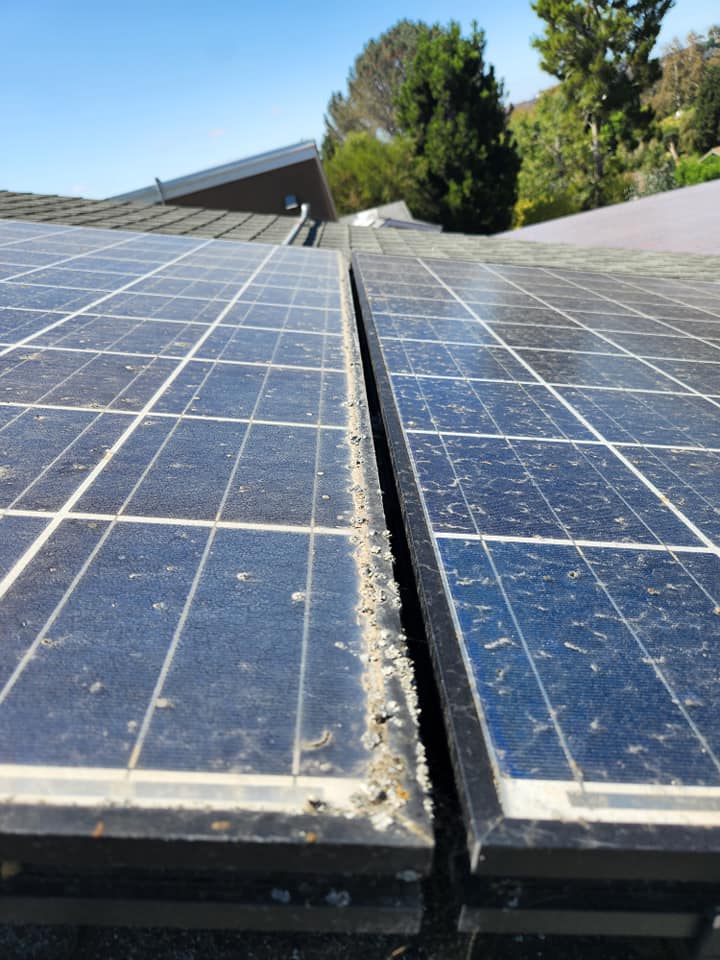
Label: Dusty